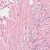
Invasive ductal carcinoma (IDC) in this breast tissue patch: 1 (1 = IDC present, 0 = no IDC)